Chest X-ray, AP view. Patient: 46 years old, sex M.
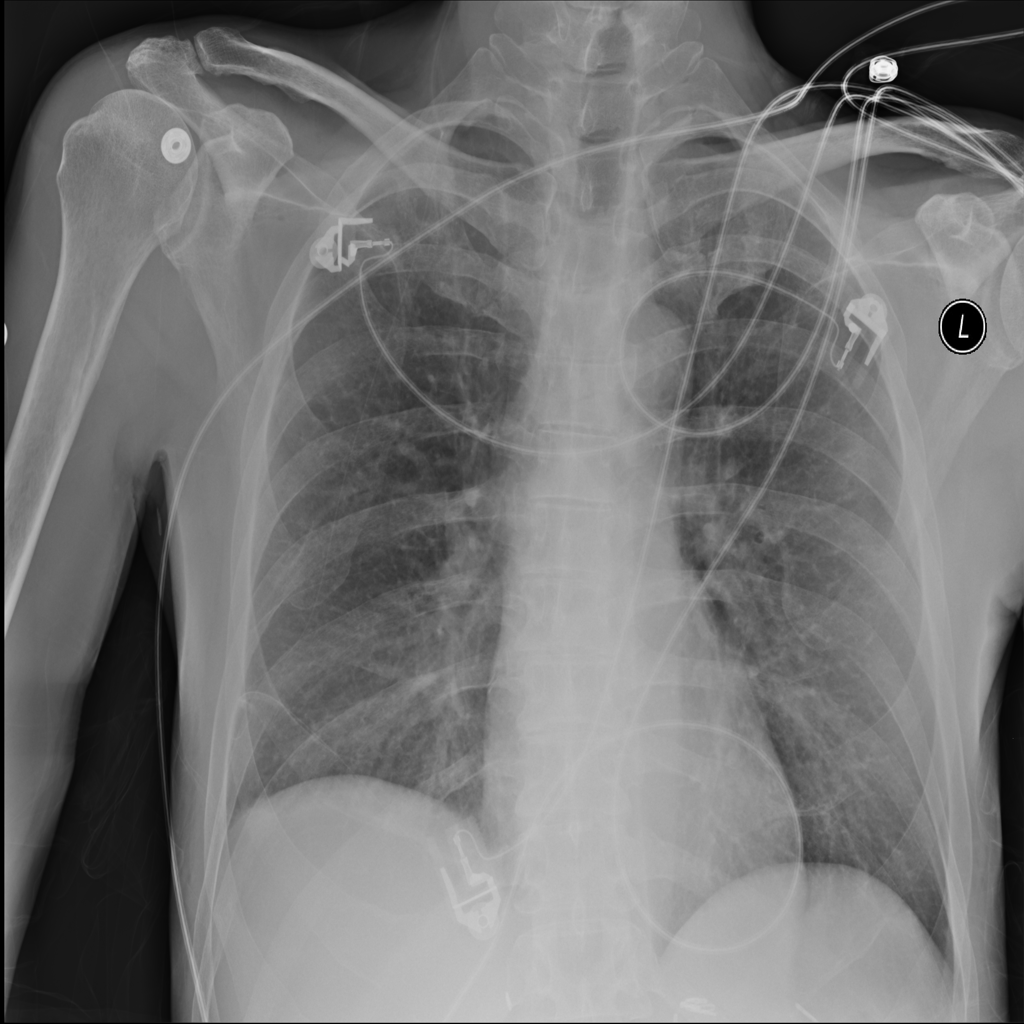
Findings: No Finding